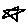
Label: star